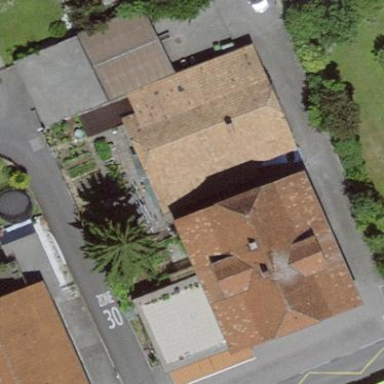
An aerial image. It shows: Building with half-hipped roof shape.